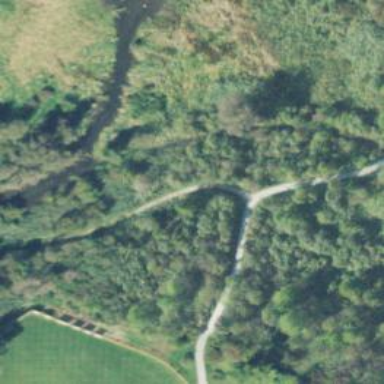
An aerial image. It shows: Path.